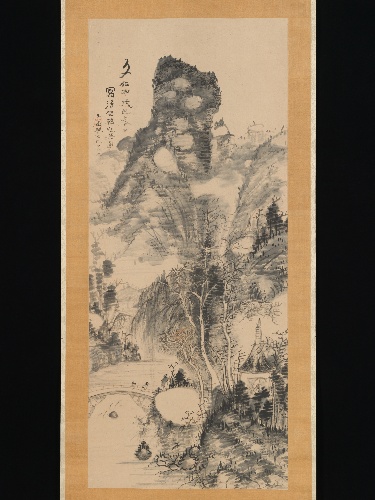
Artist: Urakami (Uragami) Gyokudō 浦上玉堂
Artist bio: Japanese, 1745–1820
Date: 1814
Object type: Hanging scroll
Classification: Paintings
Medium: Hanging scroll; ink on paper
Culture: Japan
Period: Edo period (1615–1868)
Dimensions: Image: 50 1/4 × 21 5/16 in. (127.7 × 54.2 cm)
Overall with mounting: 73 1/4 × 27 7/16 in. (186 × 69.7 cm)
Overall with knobs: 73 1/4 × 32 5/16 in. (186 × 82 cm)
Department: Asian Art
Credit line: Mary Griggs Burke Collection, Gift of the Mary and Jackson Burke Foundation, 2015
Accession year: 2015
Repository: Metropolitan Museum of Art, New York, NY
Tags: Landscapes|Bridges